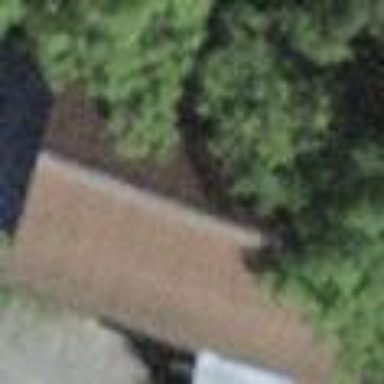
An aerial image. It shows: Rural barn.